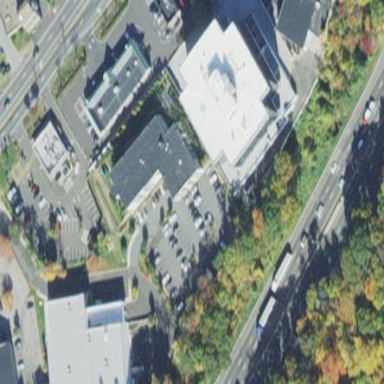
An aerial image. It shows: Part of building.